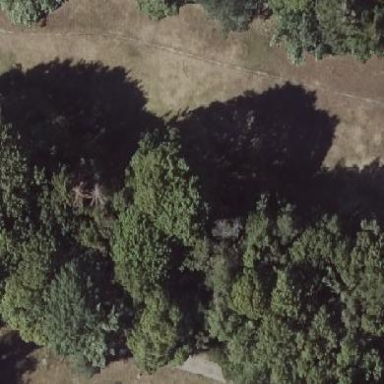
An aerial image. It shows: Mixed woodland area with various types of leaves.